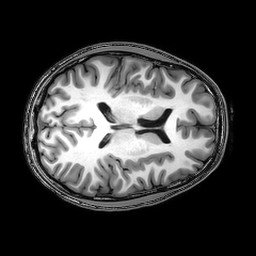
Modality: T1w
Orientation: axial
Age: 19
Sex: male
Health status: healthy
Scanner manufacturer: philips
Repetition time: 0.00812 s
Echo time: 0.00372 s